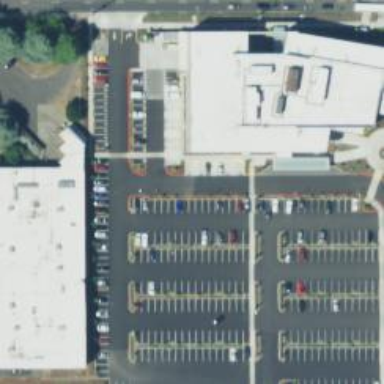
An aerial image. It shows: Parking space.